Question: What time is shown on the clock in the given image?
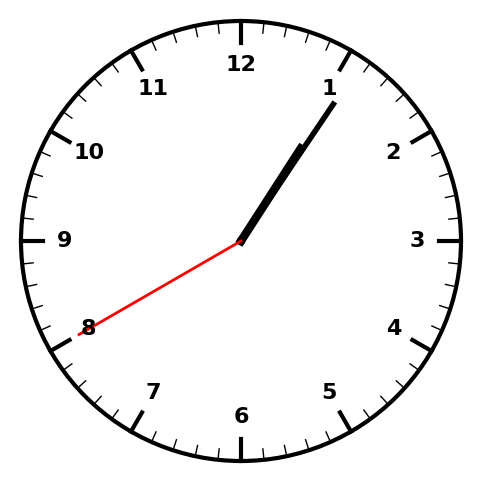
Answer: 01:05:40